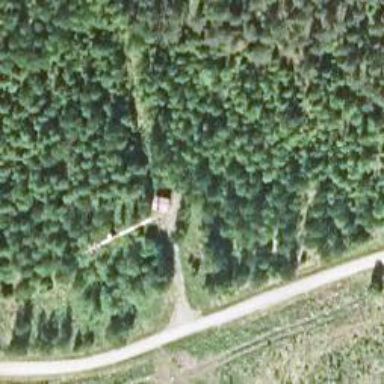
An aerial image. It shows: Communication mast tower.